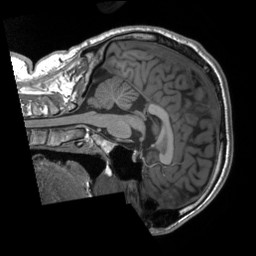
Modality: T1w
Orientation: sagittal
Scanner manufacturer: siemens
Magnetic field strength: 3 T
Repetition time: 2.3 s
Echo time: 0.00207 s